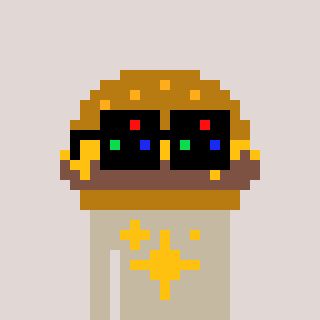
a pixel art character with square black sunglasses, a burger-shaped head and a bege-colored body on a warm background